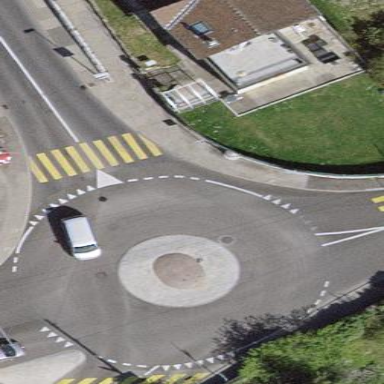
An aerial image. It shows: Tertiary road leading to roundabout.